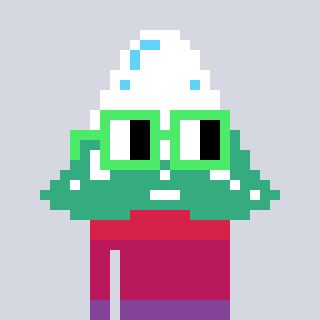
a pixel art character with square light green glasses, a snowy mountain-shaped head and a grayscale-colored body on a cool background